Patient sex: F
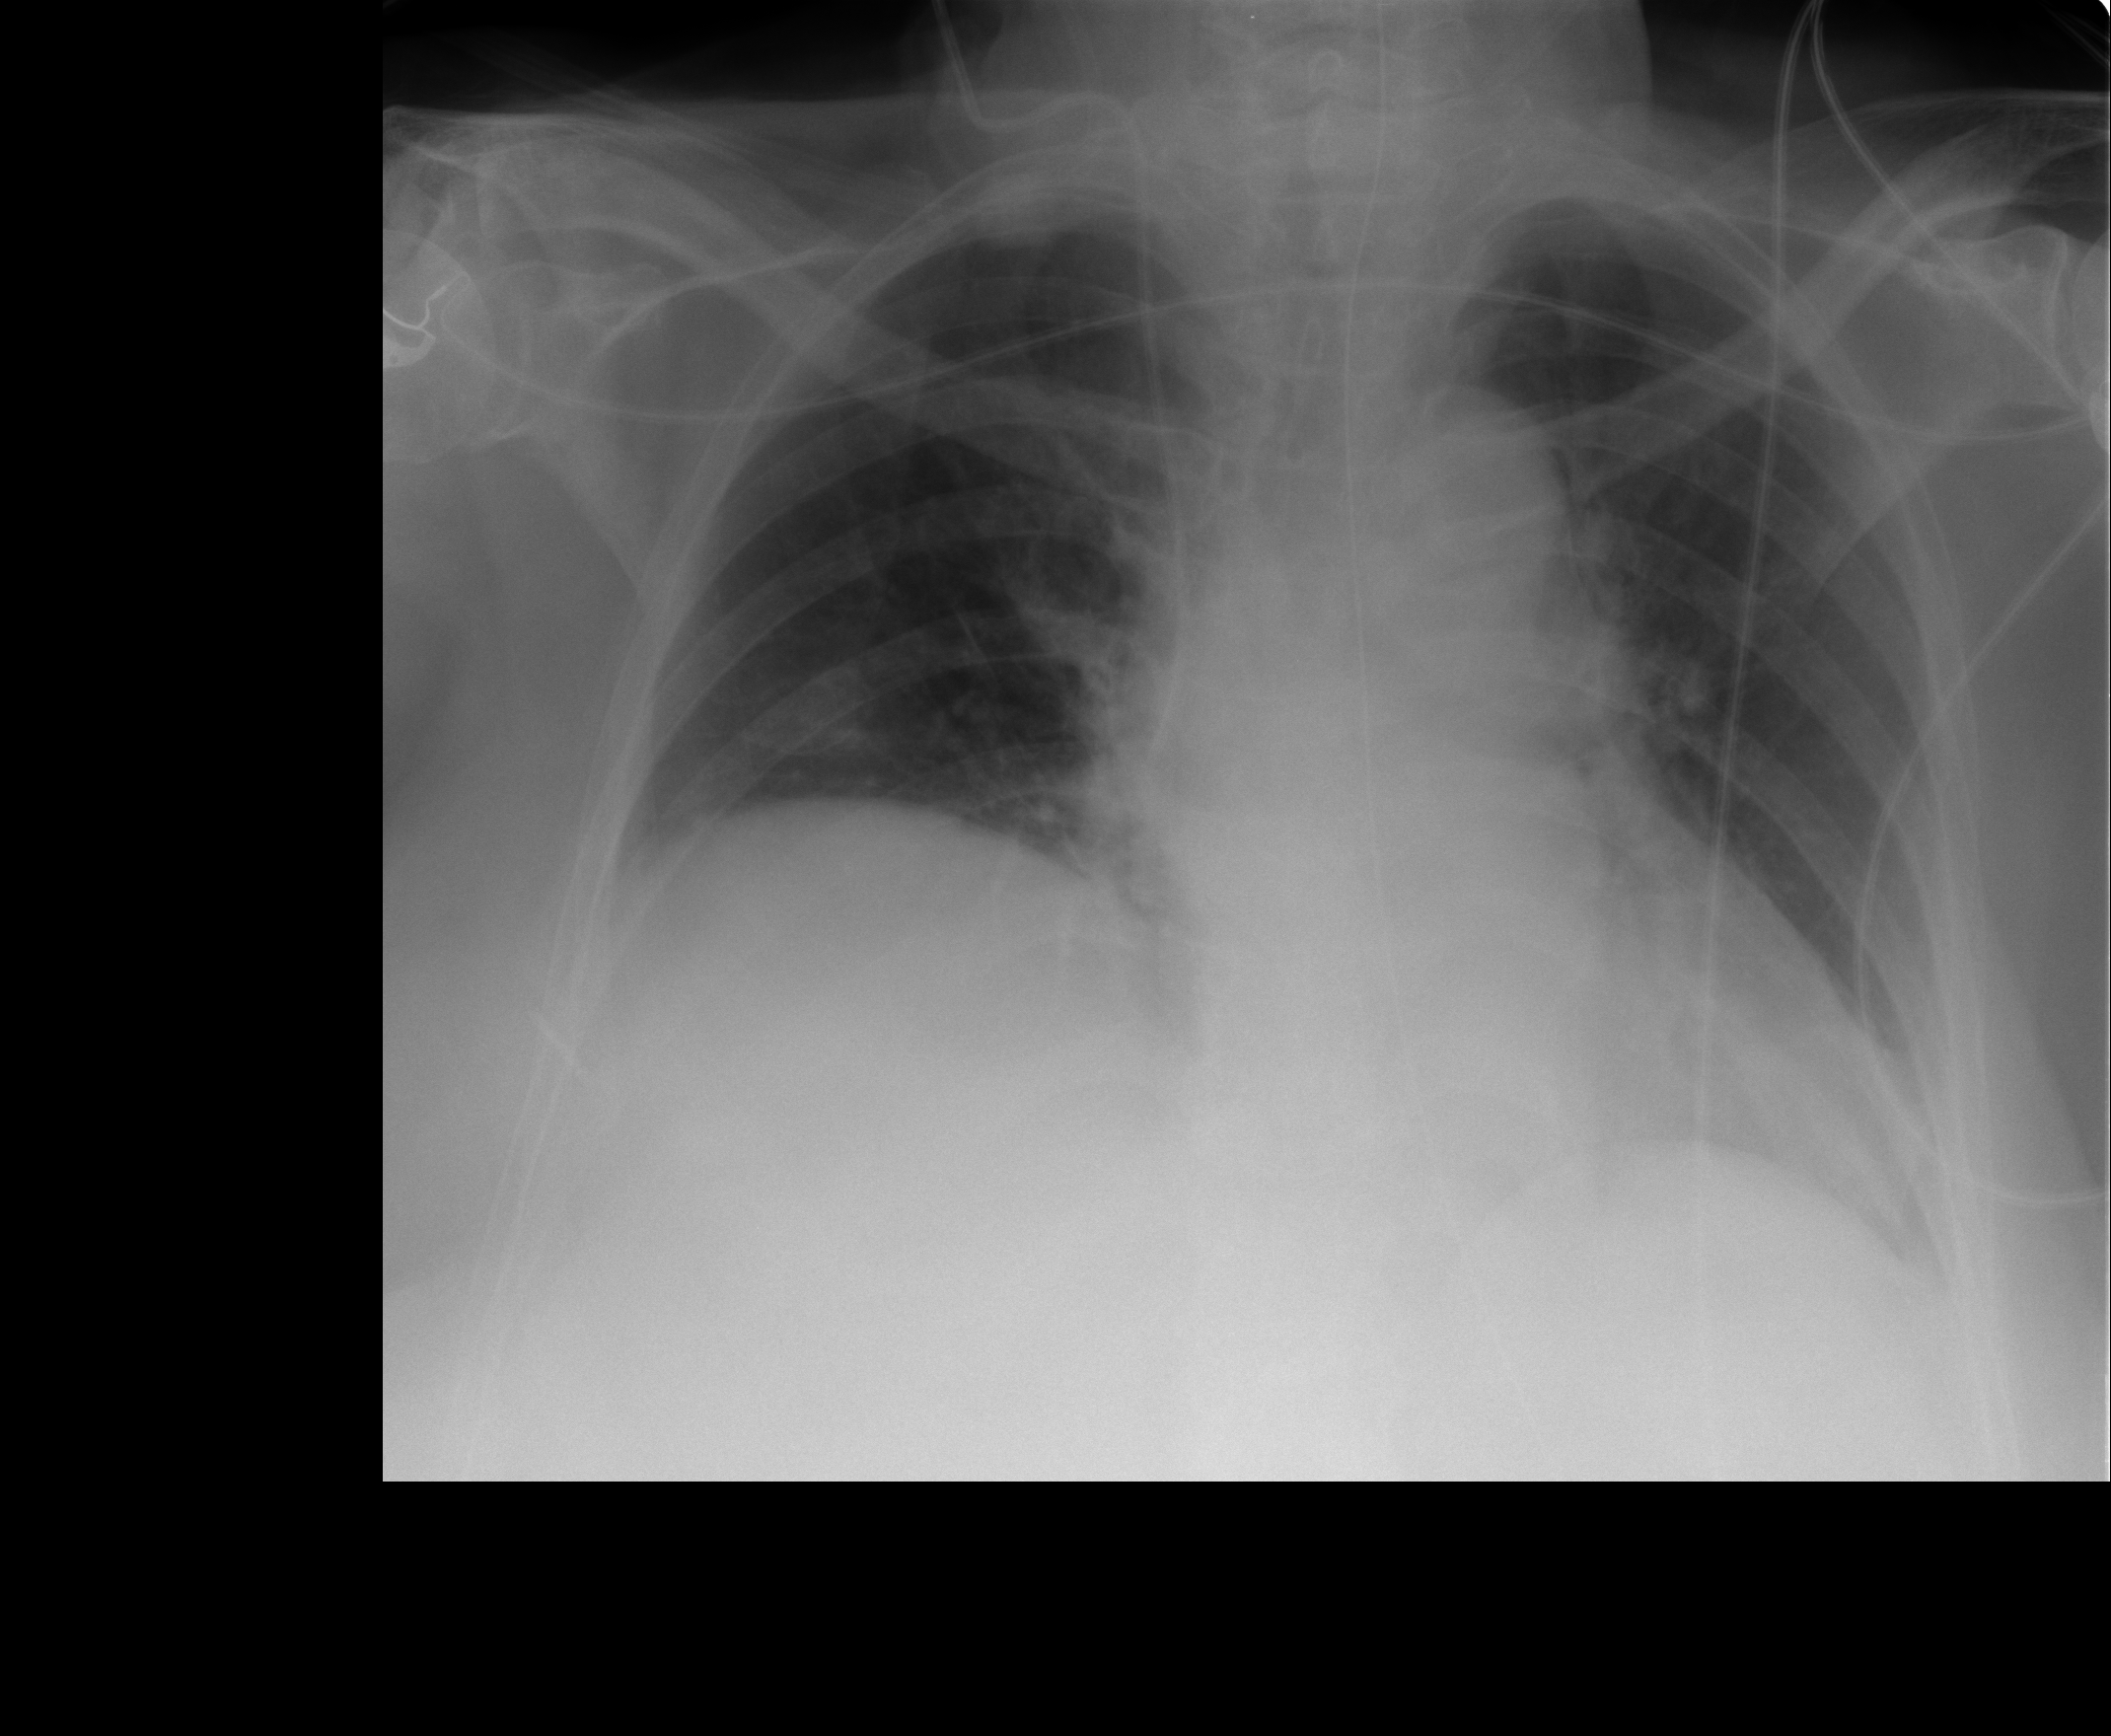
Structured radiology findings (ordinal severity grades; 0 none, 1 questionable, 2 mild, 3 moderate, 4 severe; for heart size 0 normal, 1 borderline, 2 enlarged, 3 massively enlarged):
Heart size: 0
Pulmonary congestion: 0
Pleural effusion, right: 0
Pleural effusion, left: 0
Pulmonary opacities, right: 0
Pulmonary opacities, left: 0
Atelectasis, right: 2
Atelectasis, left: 2